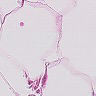
Metastatic tissue present: no